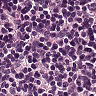
Metastatic tissue present: no